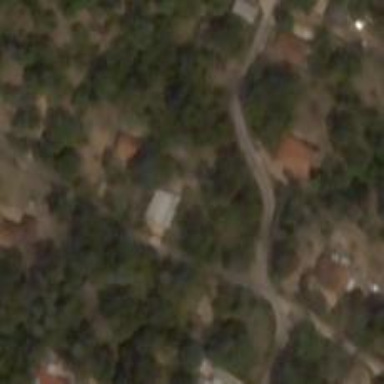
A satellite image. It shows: Residential road.